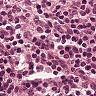
Metastatic tissue present: no